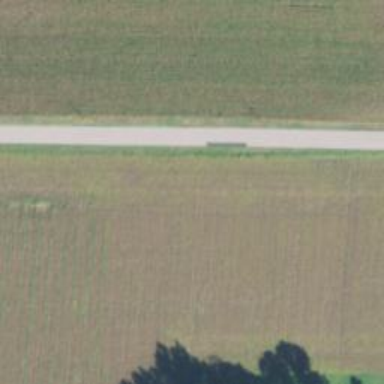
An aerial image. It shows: Tertiary road.